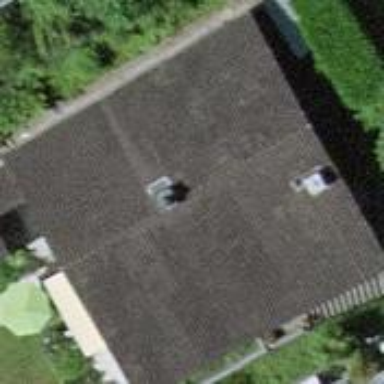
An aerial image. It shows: Detached building.